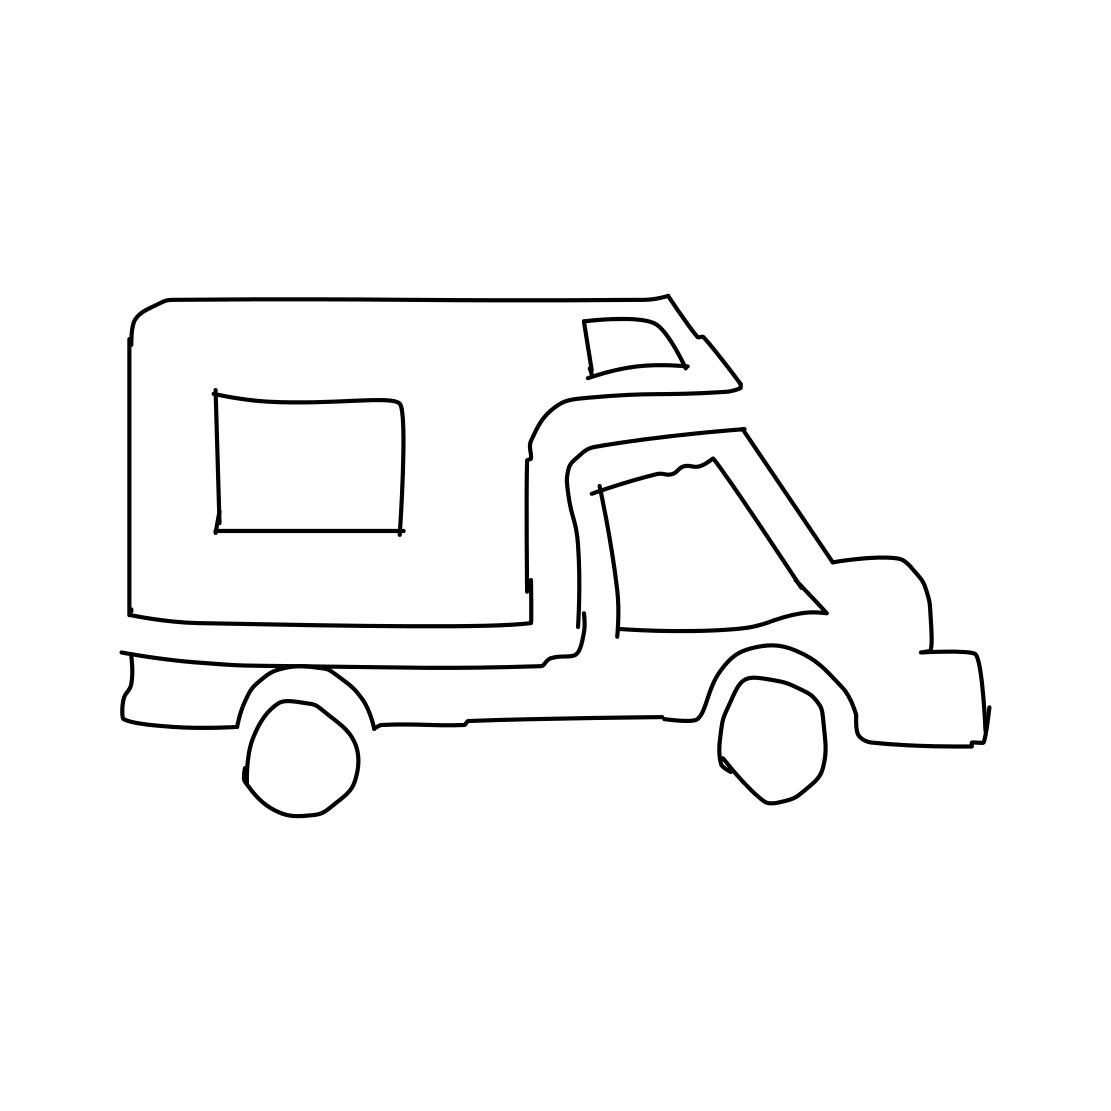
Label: truck